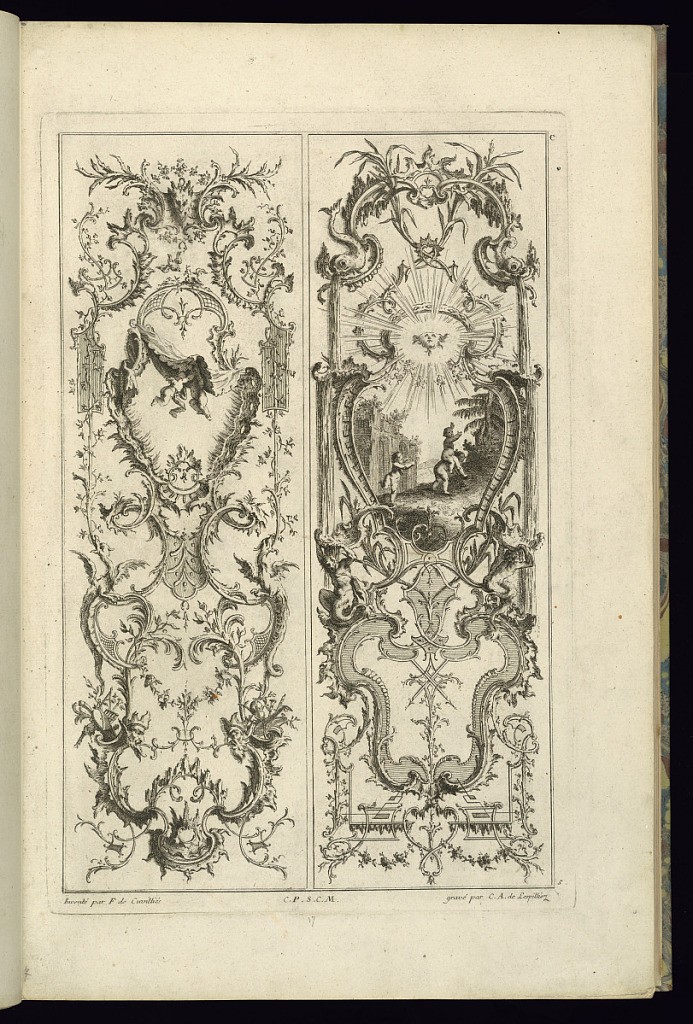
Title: Design for Two Panels of Ornament
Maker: François de Cuvilliés the Elder, Belgian, 1695 - 1768
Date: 1745
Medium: Etching and engraving on off-white laid paper
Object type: Print
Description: Design for two vertical panels of ornament. The leff panel features winged putti playing under a cloak, birds, and mascaron; the right panel, a scene of putti playing in a landscape underneath a radiant sun. The plate is signed and numbered..